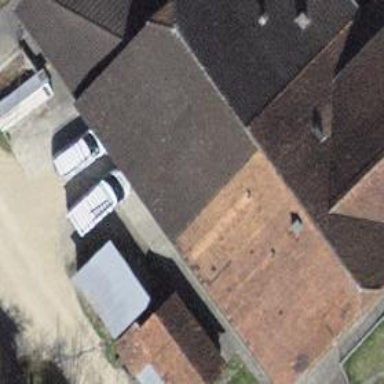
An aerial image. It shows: Building with half-hipped roof.